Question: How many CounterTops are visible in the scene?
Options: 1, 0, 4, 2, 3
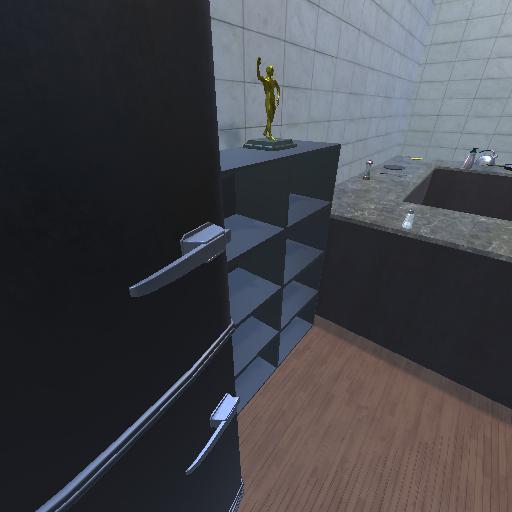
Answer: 1